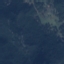
Land use / land cover: HerbaceousVegetation